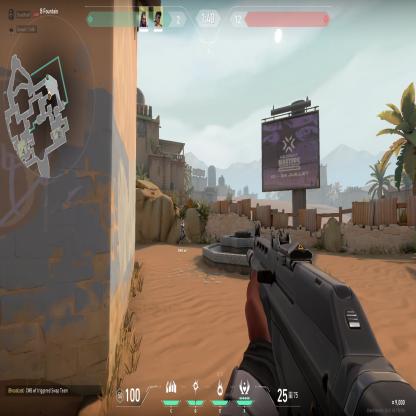
Label: teammate